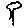
Label: tree